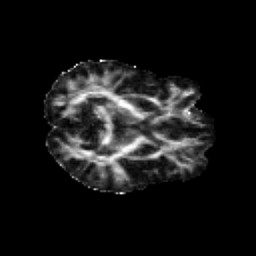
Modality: FA
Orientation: axial
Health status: healthy
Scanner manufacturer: siemens
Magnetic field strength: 3 T
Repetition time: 12 s
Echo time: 0.092 s